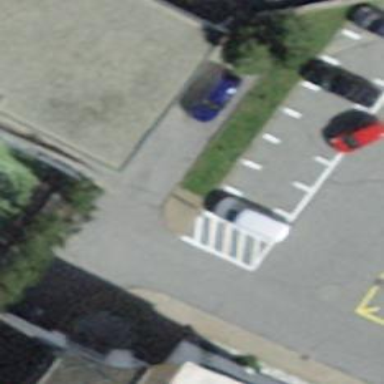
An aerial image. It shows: Set of steps on the road.